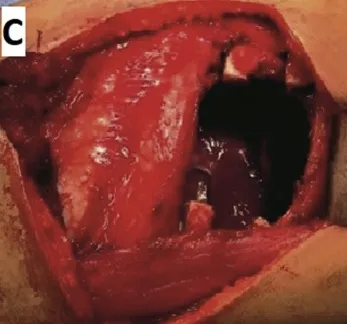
Reconstruction of the chest wall defect performed using PTFE patch (D).
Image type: medical_photograph (other_medical_photograph)